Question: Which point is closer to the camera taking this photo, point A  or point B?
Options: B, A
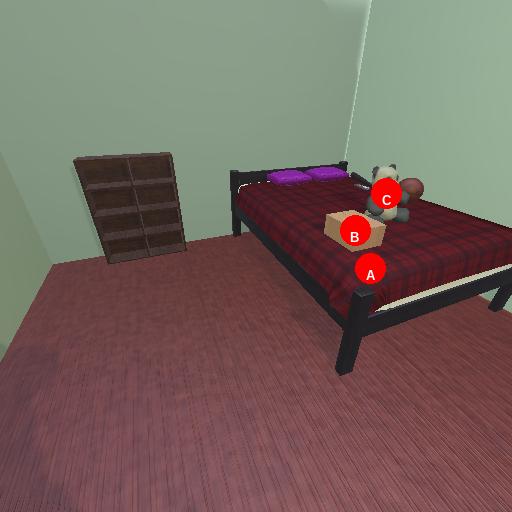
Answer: B